Interaction volume radius: 5 \u00c5
Interaction volume height: 10 \u00c5
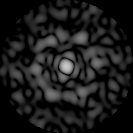
Disorder parameter: 0.8645